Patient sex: M
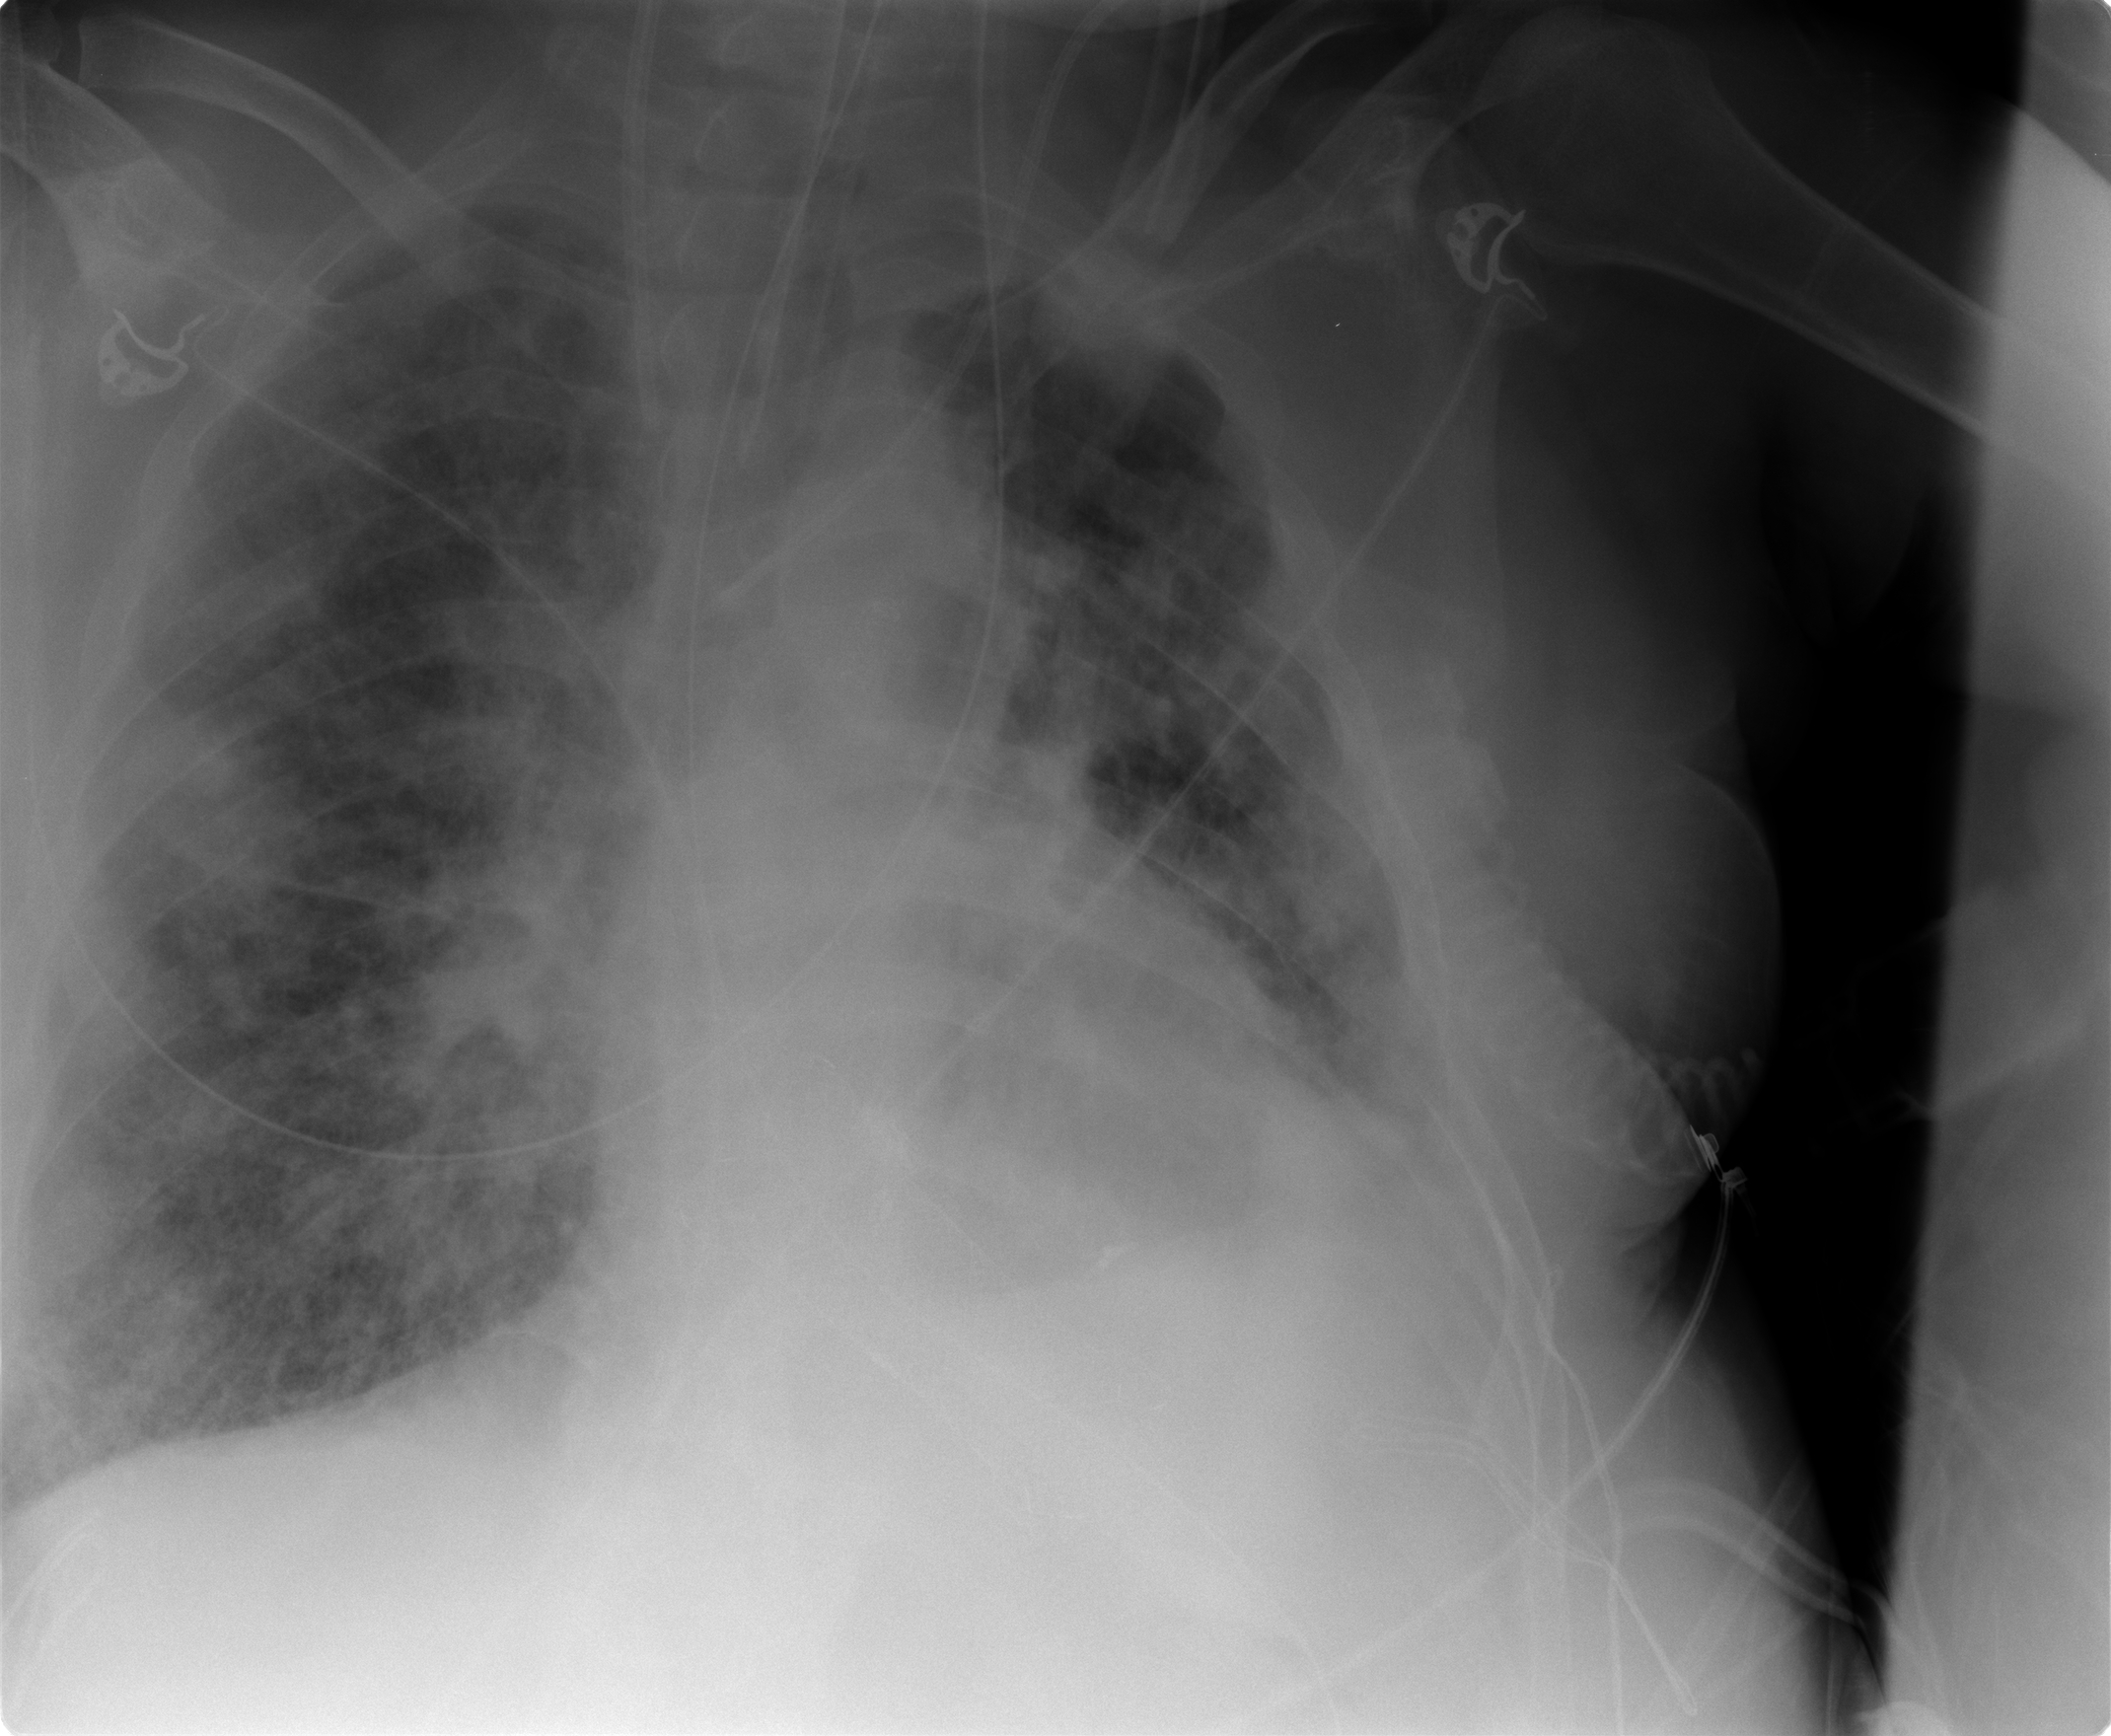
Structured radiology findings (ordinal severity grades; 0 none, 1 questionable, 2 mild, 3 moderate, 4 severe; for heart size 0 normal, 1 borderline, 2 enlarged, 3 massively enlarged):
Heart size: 2
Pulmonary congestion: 3
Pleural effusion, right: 2
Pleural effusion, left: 3
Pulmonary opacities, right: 3
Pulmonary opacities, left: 3
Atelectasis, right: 3
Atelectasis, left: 3